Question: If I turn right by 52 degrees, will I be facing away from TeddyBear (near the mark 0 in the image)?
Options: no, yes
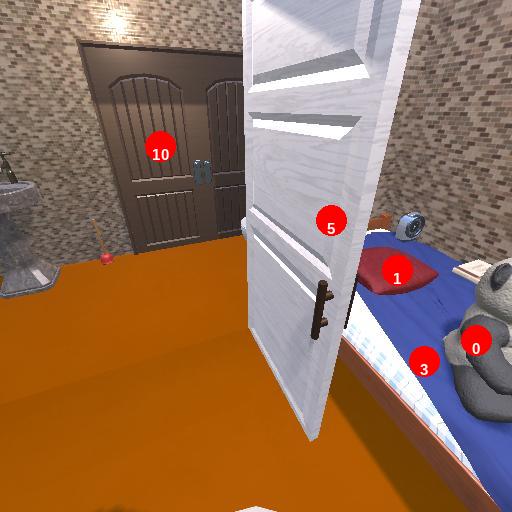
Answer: no